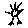
Label: bird